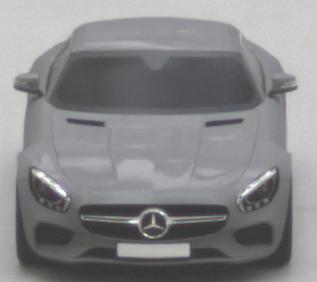
Make: Mercedes-Benz
Model: AMG GT Coupé
Detailed model: AMG GT (190) Coupé
Model produced from: 2014/10
Model produced until: 2017/01
Doors: 2
Color: gray
Road condition: dry road
Daytime: morning or afternoon
Contrast: low contrast